Question: Currently, I'm only interested to know user's email based on their credentials.
'''
public static Userinfoplus getUserInfo(Credential credentials)
{
Oauth2 userInfoService =
new Oauth2.Builder(httpTransport, JSON_FACTORY, credentials).setApplicationName("JStock").build();
Userinfoplus userInfo = null;
try {
userInfo = userInfoService.userinfo().get().execute();
} catch (IOException e) {
System.err.println("An error occurred: " + e);
}
if (userInfo != null && userInfo.getId() != null) {
return userInfo;
} else {
return null;
}
}
System.out.println(getUserInfo(credential).getEmail());
'''
However, to make the above code work, I need to include 'https://www.googleapis.com/auth/userinfo.profile' too
'''
Set<String> scopes = new HashSet<String>();
scopes.add("https://www.googleapis.com/auth/userinfo.email");
scopes.add("https://www.googleapis.com/auth/userinfo.profile");
scopes.add(DriveScopes.DRIVE_APPDATA);
'''

I'm not interested in (<URL>. However, if I were remove 'userinfo.profile', 'getUserInfo' will always return null.
Is there any way to further slim down the scope?
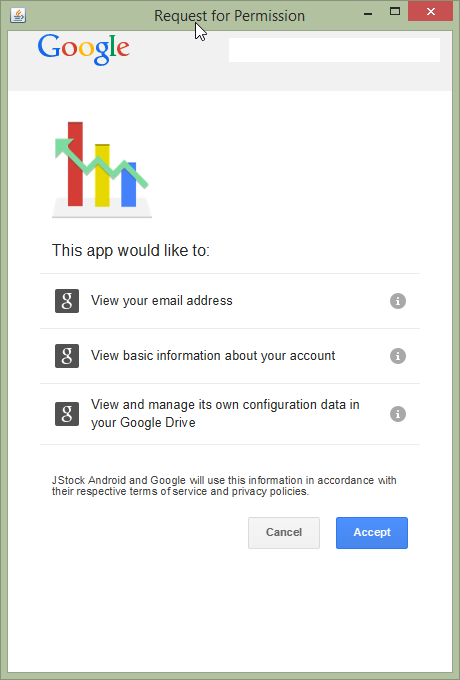
Answer: Looks like you are using deprecated 'scopes'. (see here: <URL>
You might want to try the updated ones. You can also test this on Google's OAuth2 playground: <URL>
It seems to work ok with just 'email' as the 'scope', but also seems to be inclusive of the 'profile' (something very common BTW).